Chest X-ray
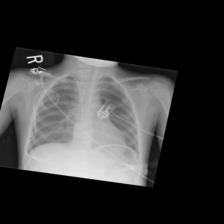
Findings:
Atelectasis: negative
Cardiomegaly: negative
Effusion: negative
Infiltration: negative
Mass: negative
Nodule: negative
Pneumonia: negative
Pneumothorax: negative
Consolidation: negative
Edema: negative
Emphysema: negative
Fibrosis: negative
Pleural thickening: negative
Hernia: negative